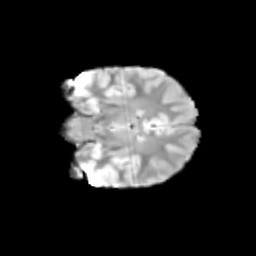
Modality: T2w
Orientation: coronal
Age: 10
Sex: female
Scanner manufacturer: siemens
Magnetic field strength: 3 T
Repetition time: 3.8 s
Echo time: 0.07 s